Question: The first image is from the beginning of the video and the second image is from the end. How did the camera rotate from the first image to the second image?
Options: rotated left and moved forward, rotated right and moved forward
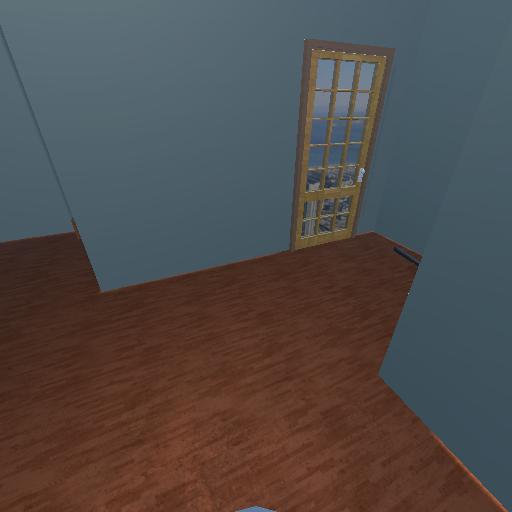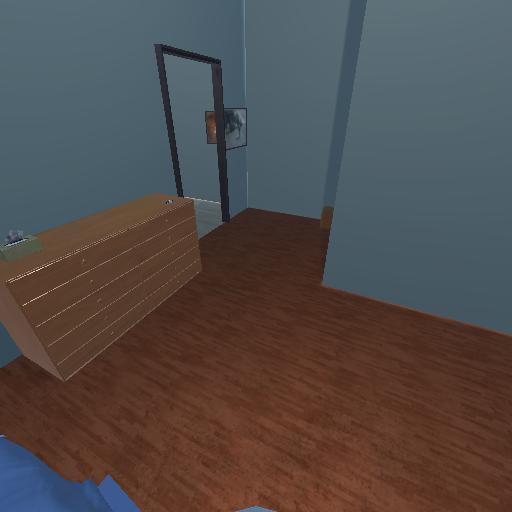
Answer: rotated left and moved forward